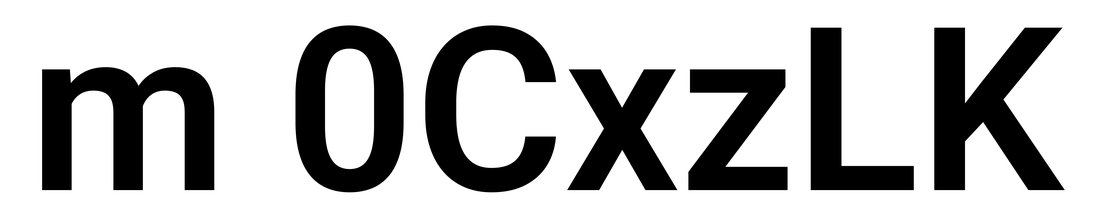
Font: Roboto_SemiBold